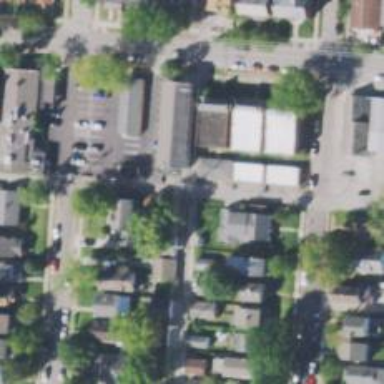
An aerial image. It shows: Alleyway designated as service road.